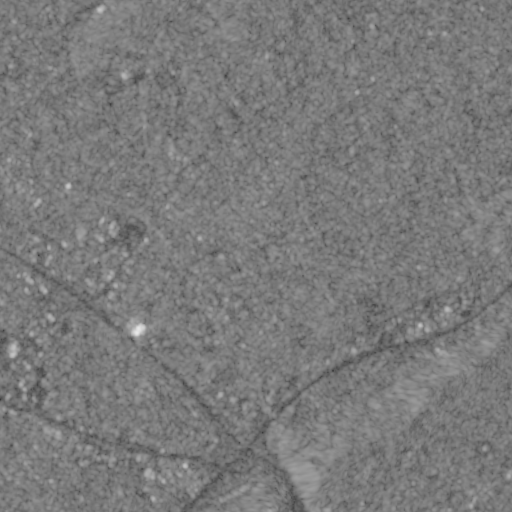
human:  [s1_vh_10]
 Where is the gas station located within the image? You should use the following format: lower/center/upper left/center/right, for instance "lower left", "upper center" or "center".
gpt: The gas station is located in the lower left of the image.
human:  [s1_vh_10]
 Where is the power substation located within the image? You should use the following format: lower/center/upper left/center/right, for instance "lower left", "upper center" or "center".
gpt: The power substation is located in the upper right of the image.
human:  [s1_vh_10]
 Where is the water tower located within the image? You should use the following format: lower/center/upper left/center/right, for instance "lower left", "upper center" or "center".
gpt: The water tower is located in the upper center of the image.
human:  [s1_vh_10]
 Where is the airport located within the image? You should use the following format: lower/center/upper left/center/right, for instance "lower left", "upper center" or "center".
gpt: There is no airport in the image.

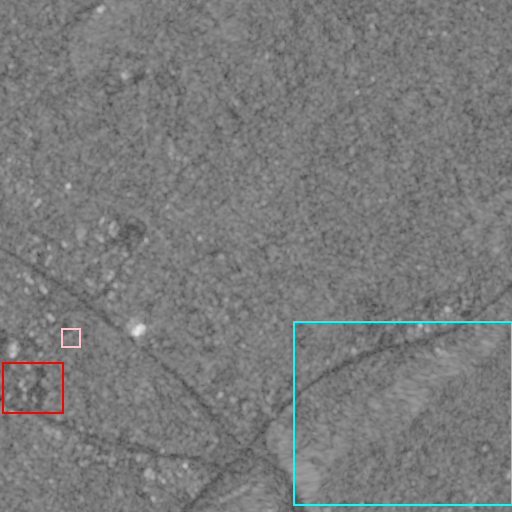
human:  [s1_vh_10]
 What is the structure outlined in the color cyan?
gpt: The structure outlined in cyan is a park.
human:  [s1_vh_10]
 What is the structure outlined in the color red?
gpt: The structure outlined in red is a parking lot.
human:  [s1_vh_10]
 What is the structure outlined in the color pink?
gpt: The structure outlined in pink is a building.
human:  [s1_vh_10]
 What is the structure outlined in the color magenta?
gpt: There is no magenta outline.